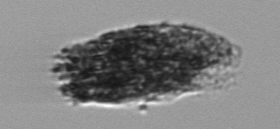
Label: fecal_pellet